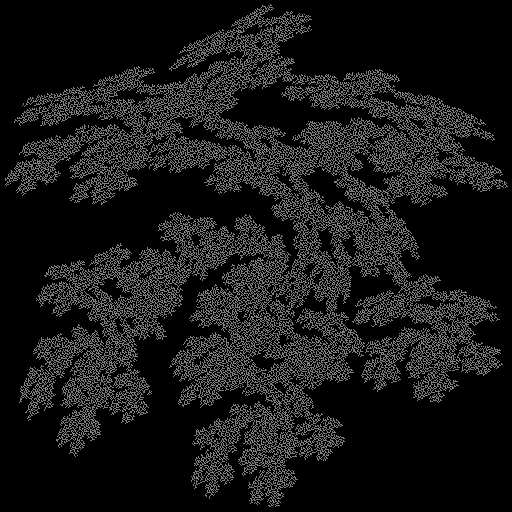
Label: pinetree